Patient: sex M, age 69
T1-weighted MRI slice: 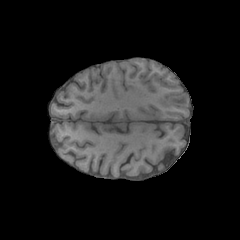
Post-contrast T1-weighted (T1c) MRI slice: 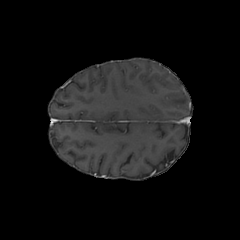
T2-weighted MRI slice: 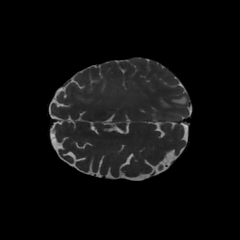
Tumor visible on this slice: yes
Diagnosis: Glioblastoma, IDH-wildtype
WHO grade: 4